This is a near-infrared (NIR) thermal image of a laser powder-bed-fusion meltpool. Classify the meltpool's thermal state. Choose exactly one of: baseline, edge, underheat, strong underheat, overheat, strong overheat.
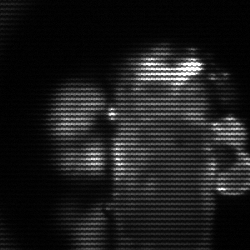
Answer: strong underheat